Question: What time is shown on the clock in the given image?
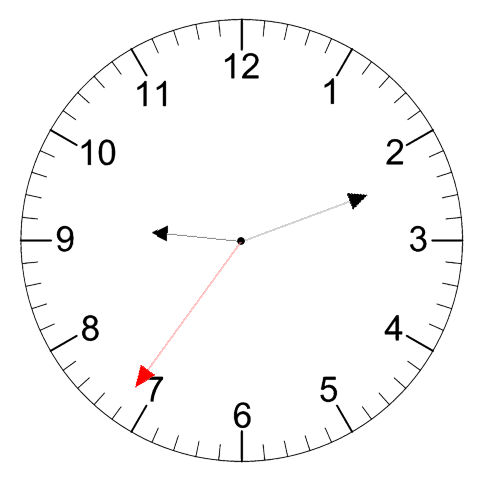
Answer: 09:11:36